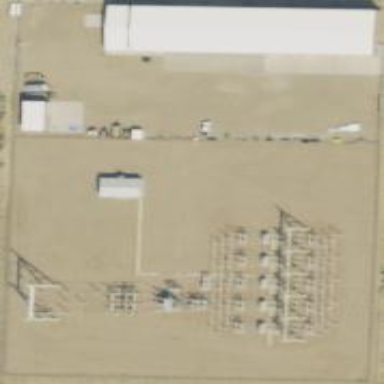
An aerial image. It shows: Distribution level power substation with fence around it.